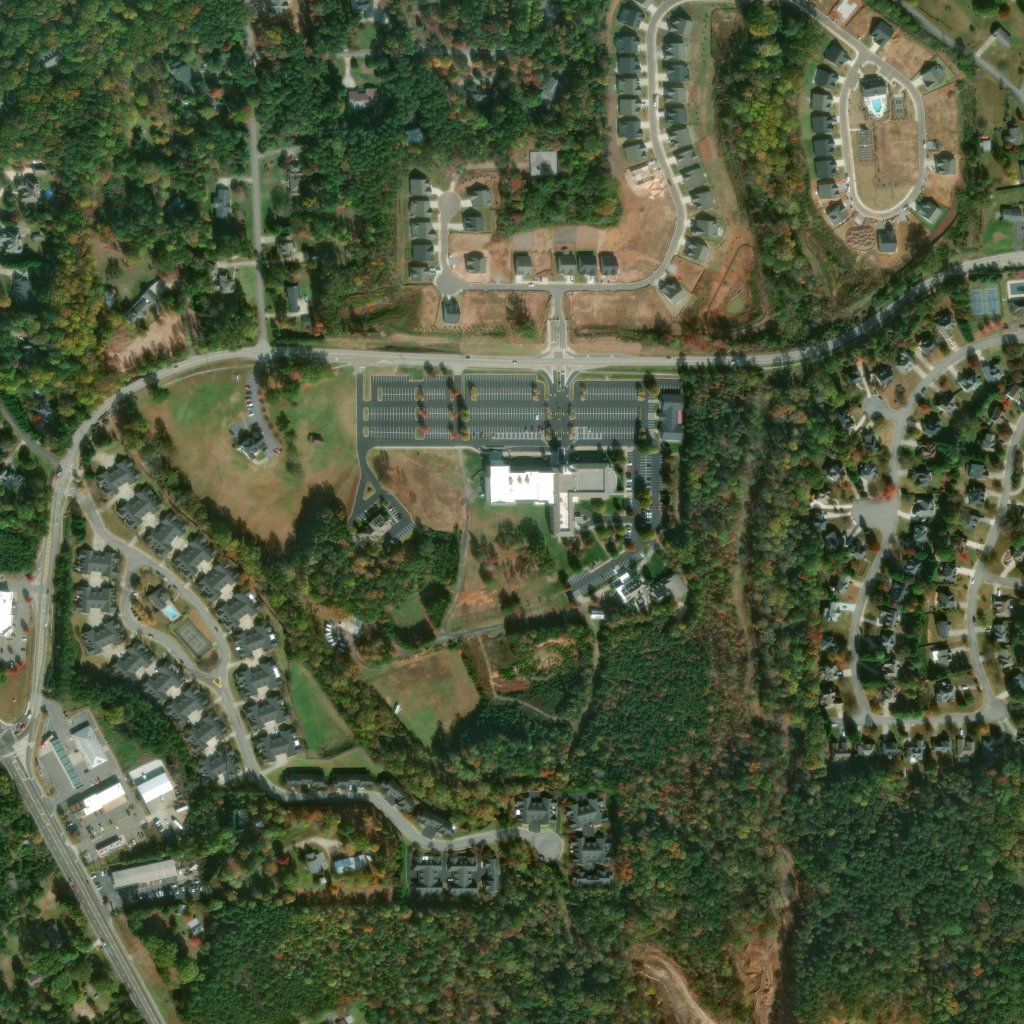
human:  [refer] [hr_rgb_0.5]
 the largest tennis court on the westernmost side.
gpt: <box>[[17, 60, 20, 64, 0]]</box>